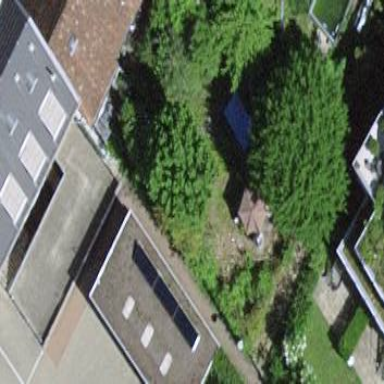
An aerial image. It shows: Group of garages.